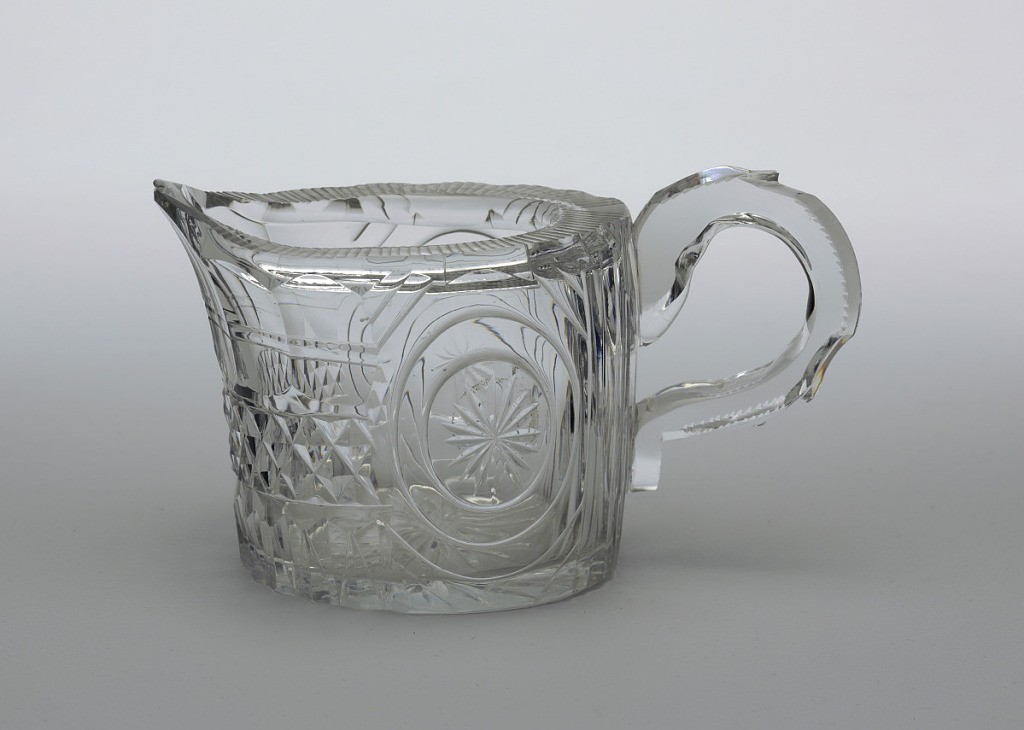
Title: Jug
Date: ca. 1800–10
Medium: glass
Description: Oval straight-sided body with extended pouring and in-turned top lip; wide loop handle notched; sides cut with 2 encircled stars either side of handle, around the front wit a band of diamonds. flutes above; heavy' glass clear.